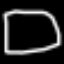
Label: square